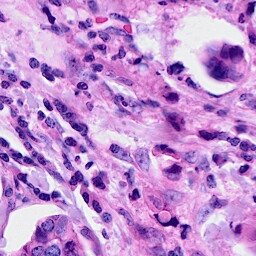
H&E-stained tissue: Breast